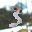
Label: 3